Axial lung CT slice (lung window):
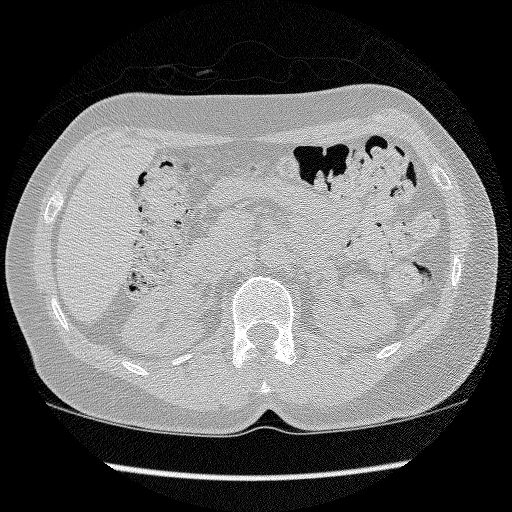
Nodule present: no